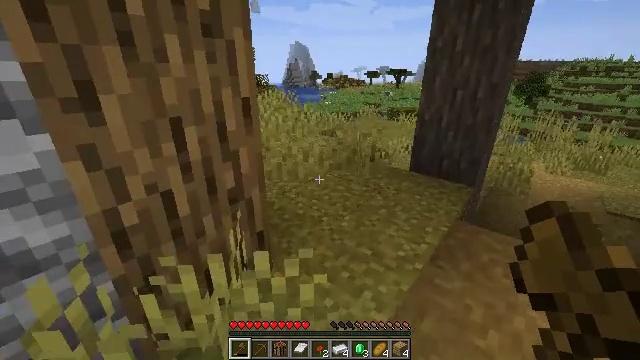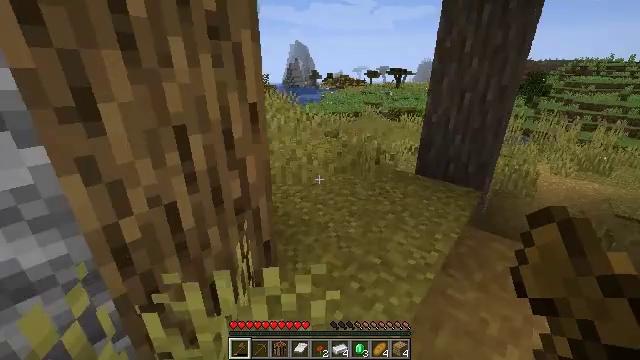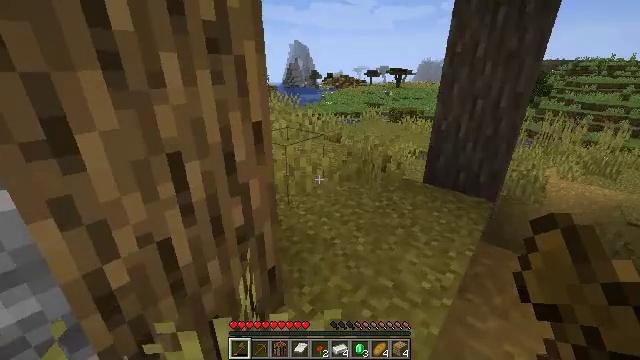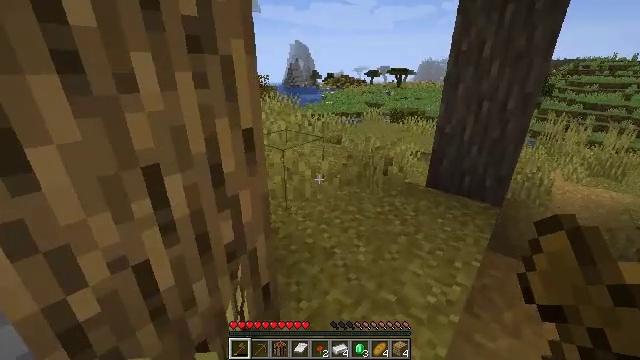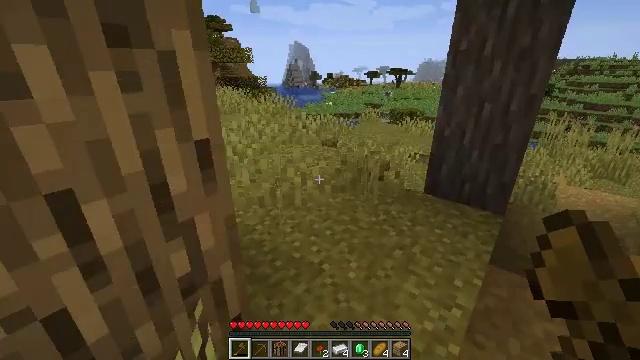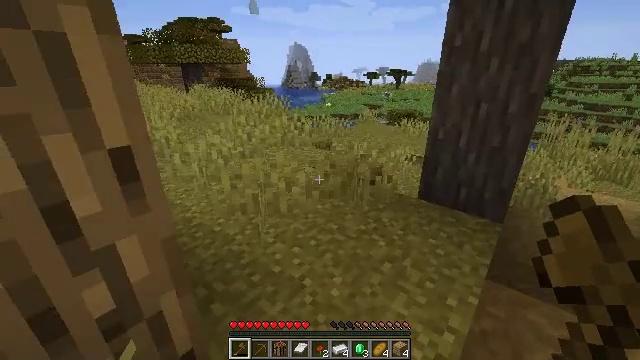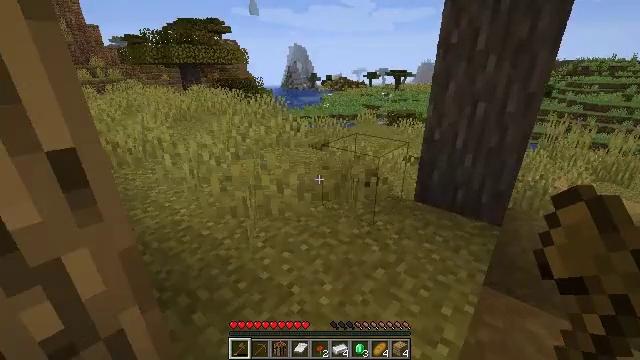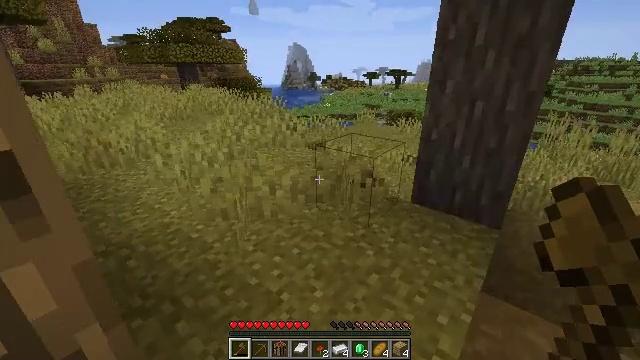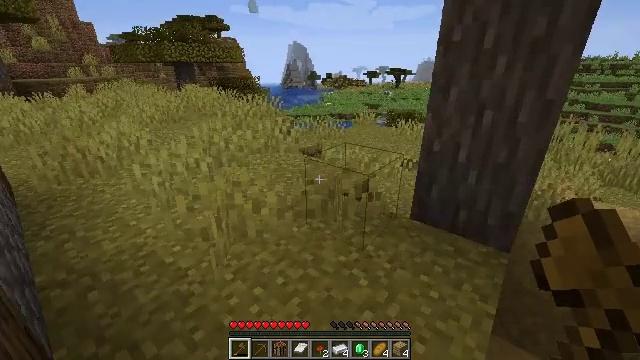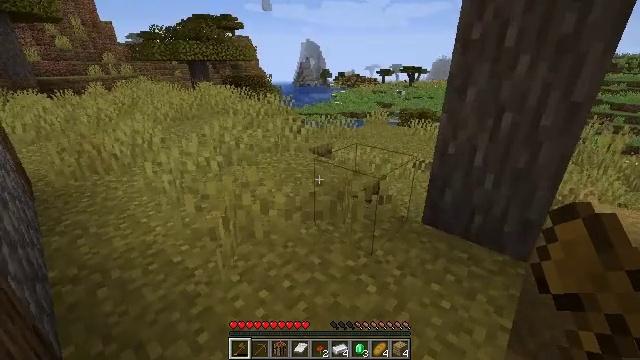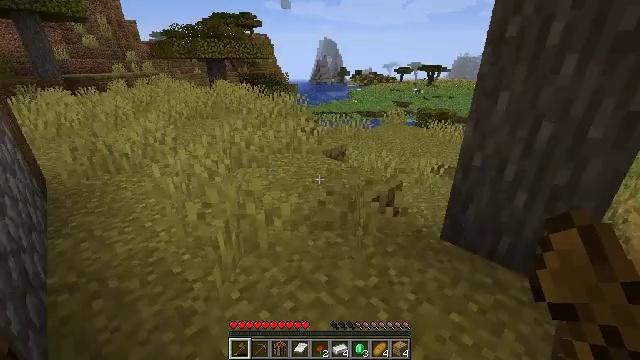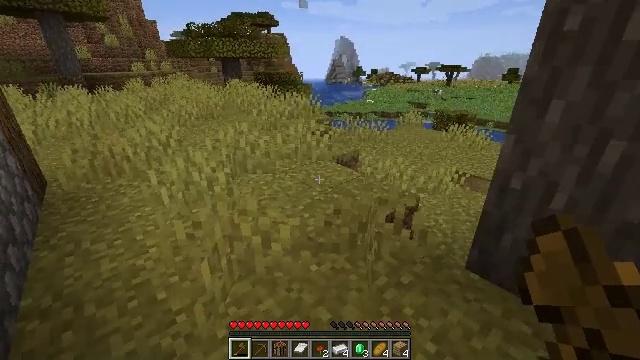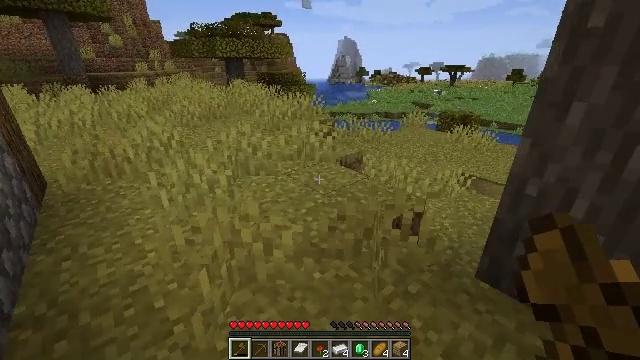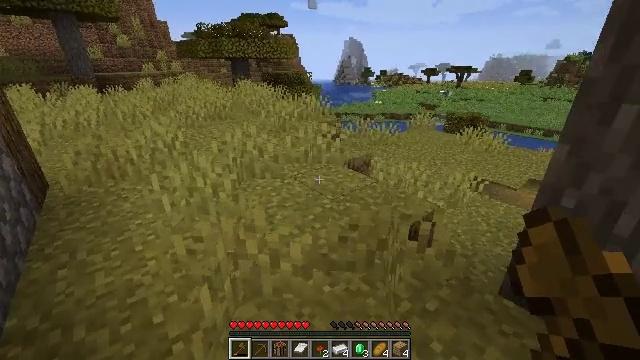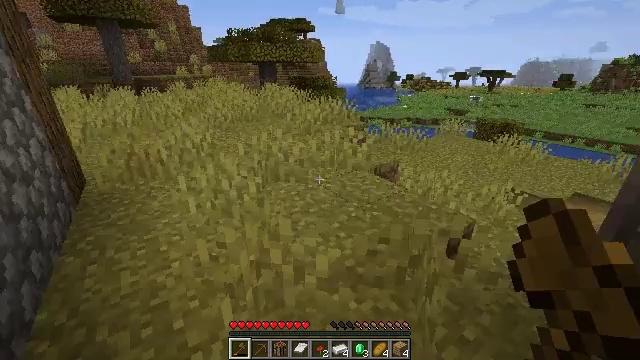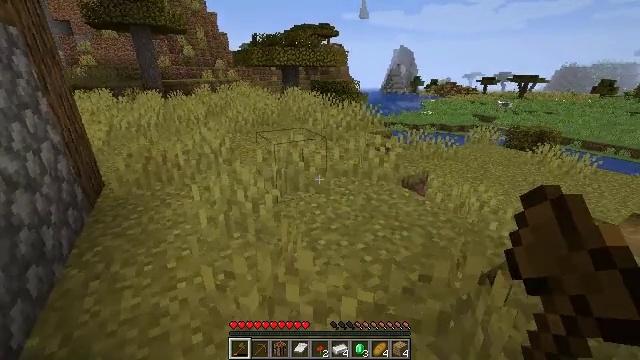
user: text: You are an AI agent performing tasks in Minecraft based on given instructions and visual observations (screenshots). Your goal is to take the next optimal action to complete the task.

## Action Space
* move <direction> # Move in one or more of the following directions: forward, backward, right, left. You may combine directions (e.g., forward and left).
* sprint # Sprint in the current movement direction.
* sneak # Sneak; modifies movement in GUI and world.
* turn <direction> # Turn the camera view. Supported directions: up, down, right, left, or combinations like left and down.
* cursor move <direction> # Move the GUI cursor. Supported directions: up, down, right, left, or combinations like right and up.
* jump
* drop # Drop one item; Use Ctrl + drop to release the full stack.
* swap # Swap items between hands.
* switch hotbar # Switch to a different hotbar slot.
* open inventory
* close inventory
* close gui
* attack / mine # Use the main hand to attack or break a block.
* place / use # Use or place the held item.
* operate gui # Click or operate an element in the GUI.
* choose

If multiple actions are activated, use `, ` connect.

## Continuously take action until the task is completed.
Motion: motion action
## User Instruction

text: Bake some bread with wheat.
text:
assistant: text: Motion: move forward
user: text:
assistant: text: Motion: move forward and move right
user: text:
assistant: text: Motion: move forward and move right
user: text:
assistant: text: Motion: move forward and move right
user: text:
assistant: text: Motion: move forward and move right
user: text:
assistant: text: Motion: move forward and move right
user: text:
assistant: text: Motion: move forward
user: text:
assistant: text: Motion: move forward
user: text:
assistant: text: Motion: move forward, turn left
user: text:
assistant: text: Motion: move forward, turn left
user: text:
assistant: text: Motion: move forward, turn left
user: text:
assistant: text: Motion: move forward and move left
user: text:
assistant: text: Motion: move forward and move left, turn left
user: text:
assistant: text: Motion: move forward, turn left
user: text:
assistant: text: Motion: move forward, turn left
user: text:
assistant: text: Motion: move forward, turn left
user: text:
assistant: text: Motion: move forward, turn left and up
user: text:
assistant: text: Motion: move forward, turn left and up
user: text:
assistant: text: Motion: move forward, turn left and up
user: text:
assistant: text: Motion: move forward, turn left and up
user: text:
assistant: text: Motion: move forward, turn left
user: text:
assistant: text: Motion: move forward
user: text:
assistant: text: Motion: move forward
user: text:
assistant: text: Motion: move forward and move right
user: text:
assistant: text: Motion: move forward and move right
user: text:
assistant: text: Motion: move forward and move right
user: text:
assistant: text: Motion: move right, turn right
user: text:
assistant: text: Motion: move forward and move right, turn right
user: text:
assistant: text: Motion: move forward and move right, turn right
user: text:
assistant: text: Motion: move forward and move right, turn right